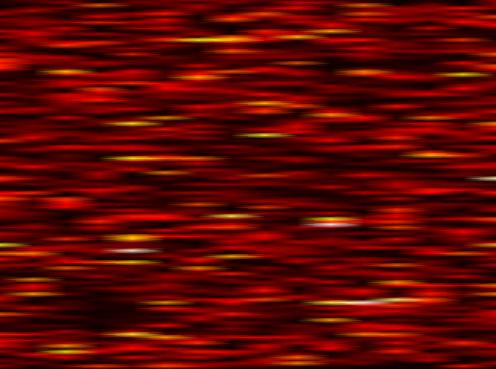
Label: UFMC